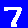
Digit: 7